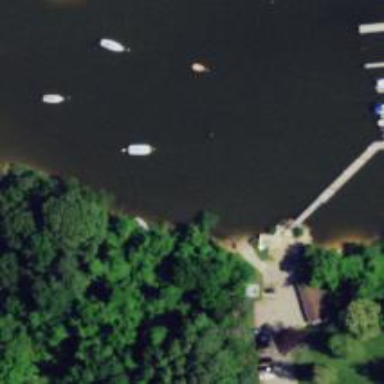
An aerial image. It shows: Mooring place.